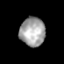
Tissue: prostate
Cell type: T cells
Senescence score: 0.3272
Nuclear area (px): 714
Mean DAPI intensity: 164.399